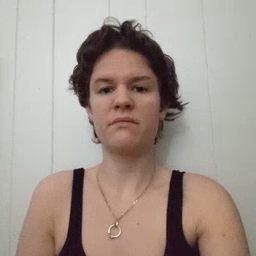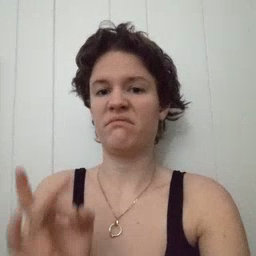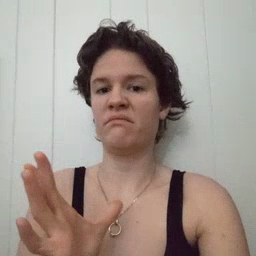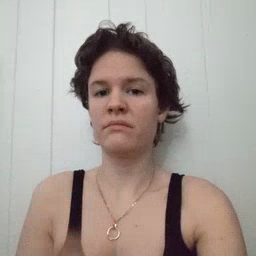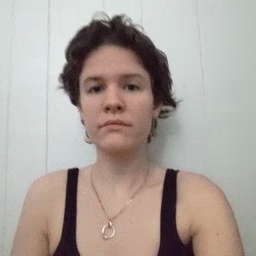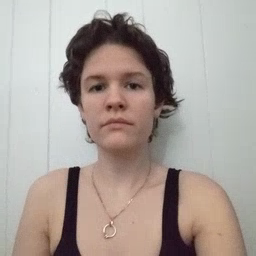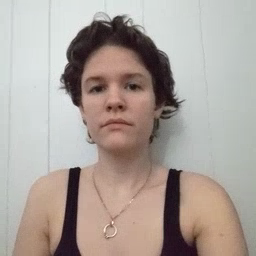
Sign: yucky